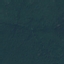
Label: Forest